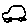
Label: car